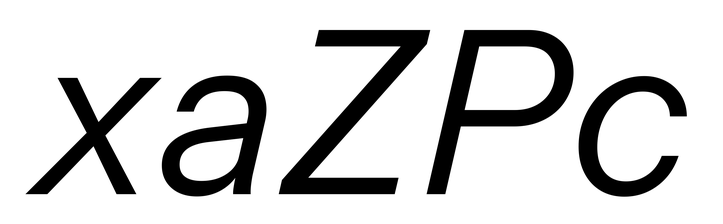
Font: InstrumentSans-Italic_Italic